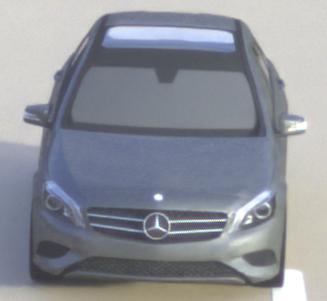
Make: Mercedes-Benz
Model: A 180
Detailed model: A-Class (176)
Model produced from: 2012/09
Model produced until: 2015/07
Doors: 5
Color: gray
Road condition: dry road
Daytime: morning or afternoon
Contrast: medium contrast